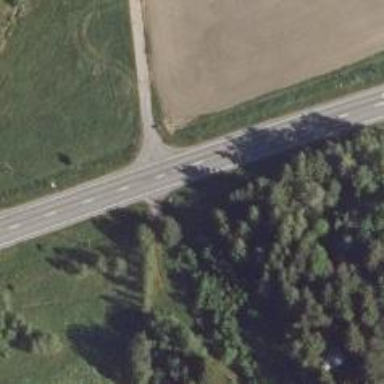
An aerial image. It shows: Asphalt road classified as trunk highway.